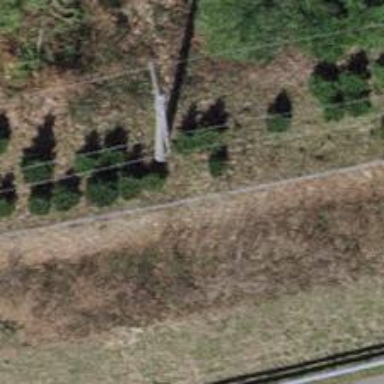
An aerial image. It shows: Concrete power pole.